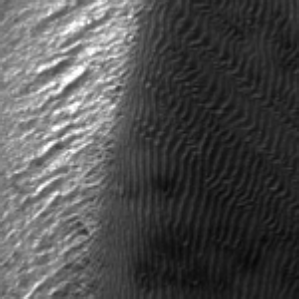
Label: frost